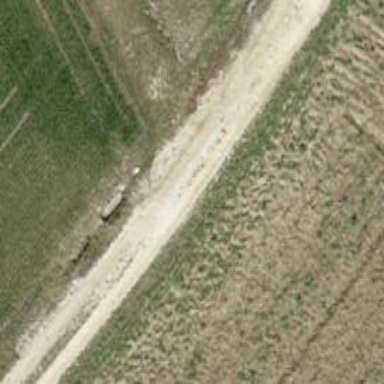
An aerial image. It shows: Gravel track with grade4 track type.